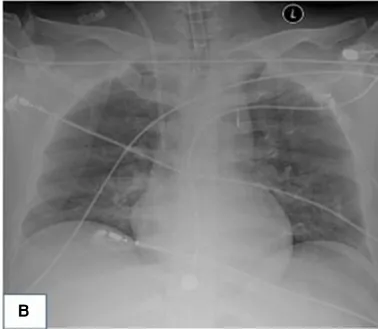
Dynamic changes of the patient's chest x-ray examination. (B) On August 21, 2021, double pneumonia and exudative lesions showed improvement compared with those in the last assessment.
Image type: radiology (x_ray)